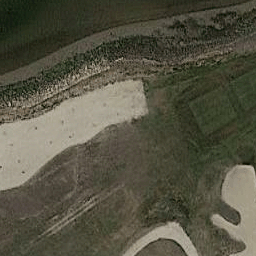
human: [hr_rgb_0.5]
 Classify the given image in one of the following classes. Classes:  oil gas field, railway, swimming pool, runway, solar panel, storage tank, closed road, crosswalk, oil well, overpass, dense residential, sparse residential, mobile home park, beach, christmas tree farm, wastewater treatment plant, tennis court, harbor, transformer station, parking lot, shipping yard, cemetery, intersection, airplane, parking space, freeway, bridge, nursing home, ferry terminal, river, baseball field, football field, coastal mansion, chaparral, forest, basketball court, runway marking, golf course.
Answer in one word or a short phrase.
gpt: golf course